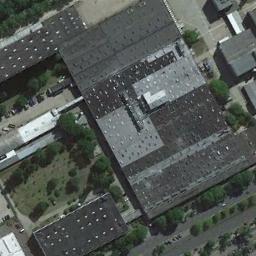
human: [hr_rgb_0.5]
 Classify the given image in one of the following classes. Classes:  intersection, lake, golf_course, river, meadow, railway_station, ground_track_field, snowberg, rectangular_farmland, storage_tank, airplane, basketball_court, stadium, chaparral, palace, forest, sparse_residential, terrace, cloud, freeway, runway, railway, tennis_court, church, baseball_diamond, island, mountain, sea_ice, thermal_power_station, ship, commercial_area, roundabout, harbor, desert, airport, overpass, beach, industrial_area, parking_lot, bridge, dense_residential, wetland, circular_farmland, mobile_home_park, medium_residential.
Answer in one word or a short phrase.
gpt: industrial_area